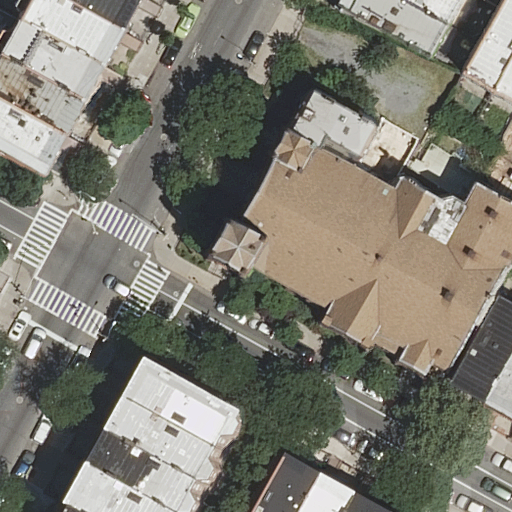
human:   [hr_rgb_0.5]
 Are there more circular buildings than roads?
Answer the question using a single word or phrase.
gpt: no

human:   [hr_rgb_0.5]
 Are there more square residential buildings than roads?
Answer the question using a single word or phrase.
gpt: no

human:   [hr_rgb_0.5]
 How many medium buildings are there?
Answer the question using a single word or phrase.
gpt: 9

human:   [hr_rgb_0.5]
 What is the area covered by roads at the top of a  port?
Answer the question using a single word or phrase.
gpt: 0m2

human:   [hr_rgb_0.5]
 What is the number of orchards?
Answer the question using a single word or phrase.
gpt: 0

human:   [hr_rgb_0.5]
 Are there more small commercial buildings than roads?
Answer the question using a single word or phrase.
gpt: no

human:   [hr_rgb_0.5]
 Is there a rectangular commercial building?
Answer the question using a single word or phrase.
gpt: no

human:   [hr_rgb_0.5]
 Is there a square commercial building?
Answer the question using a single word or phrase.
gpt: no

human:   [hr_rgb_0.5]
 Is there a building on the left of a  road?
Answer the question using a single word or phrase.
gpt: yes

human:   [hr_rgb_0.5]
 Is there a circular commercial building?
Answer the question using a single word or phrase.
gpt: no

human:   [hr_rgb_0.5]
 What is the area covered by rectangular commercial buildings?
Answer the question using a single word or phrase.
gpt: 0m2

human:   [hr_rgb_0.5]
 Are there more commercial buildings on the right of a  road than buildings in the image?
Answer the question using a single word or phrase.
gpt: no

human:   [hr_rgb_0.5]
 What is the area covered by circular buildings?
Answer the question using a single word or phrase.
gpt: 0m2

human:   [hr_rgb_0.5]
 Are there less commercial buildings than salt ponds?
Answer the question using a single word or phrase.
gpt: no

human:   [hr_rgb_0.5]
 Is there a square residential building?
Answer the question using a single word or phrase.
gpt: no

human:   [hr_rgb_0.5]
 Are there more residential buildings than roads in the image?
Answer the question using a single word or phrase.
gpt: yes

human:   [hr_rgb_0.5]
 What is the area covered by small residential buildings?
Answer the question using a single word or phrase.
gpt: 478m2

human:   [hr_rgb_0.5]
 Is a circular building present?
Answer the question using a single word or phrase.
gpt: no

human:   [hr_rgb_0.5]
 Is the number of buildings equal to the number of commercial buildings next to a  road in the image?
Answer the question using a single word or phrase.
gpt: no

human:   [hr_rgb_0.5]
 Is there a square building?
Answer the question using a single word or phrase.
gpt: no

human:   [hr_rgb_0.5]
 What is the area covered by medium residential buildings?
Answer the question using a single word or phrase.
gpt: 1307m2

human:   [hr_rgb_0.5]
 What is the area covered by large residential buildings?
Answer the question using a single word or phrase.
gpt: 1597m2

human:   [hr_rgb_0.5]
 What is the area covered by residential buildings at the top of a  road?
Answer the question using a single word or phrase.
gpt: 836m2

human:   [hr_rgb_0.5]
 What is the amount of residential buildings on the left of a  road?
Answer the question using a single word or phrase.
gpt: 10

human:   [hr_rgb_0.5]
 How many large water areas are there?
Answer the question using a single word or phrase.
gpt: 0

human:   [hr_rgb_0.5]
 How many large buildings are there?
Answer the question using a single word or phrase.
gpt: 1

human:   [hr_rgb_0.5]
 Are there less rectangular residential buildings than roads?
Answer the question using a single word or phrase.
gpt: no

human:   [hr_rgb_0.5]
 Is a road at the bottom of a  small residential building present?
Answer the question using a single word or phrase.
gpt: yes

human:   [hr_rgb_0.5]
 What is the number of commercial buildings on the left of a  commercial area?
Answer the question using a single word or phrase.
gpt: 0

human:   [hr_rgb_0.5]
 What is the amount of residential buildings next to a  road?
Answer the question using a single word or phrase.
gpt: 22

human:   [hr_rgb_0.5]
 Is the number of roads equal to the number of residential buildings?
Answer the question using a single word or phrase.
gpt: no

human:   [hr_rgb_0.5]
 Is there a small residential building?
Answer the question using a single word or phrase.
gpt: yes

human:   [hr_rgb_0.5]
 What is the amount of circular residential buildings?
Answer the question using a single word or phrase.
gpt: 0

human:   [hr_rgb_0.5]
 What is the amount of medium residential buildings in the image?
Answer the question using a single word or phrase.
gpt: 9

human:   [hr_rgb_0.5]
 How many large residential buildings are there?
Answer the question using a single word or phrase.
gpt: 1

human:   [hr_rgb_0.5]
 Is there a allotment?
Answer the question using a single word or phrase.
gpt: no